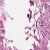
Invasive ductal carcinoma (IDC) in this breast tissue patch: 1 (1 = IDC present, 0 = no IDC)